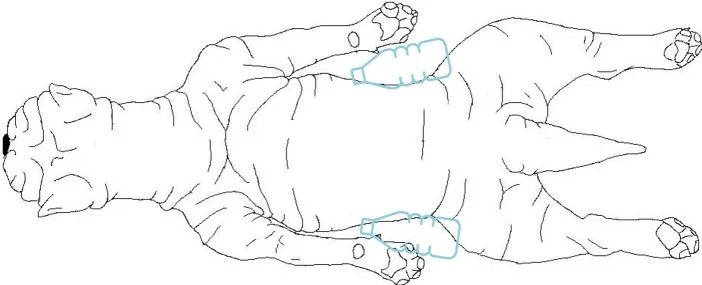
Drawing from a dorsal view of the positioning of the dog during the MRI examination. The dog was placed in sternal recumbency, with the thoracic limbs positioned backwards next to the trunk. Two bottles of warm water wrapped in a blanket were placed next to the patient's abdomen.
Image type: electrography (ekg)